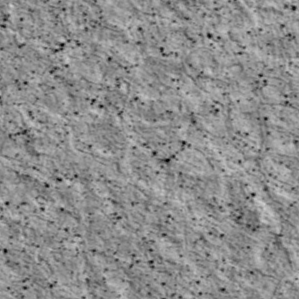
Label: non_frost